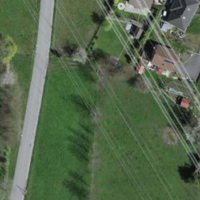
EUNIS habitat code: 55
Species observed at this site:
Corizus hyoscyami
Lamium galeobdolon